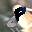
Label: 8